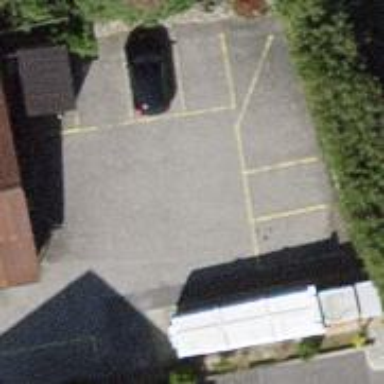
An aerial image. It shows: Parking area with asphalt surface.